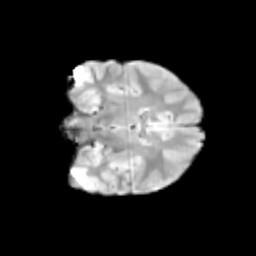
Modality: T2w
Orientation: coronal
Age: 9
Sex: male
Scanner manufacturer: siemens
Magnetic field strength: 3 T
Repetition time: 3.8 s
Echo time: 0.07 s